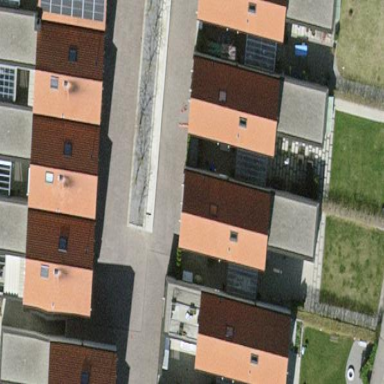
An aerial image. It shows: Detached building with gabled tile roof.